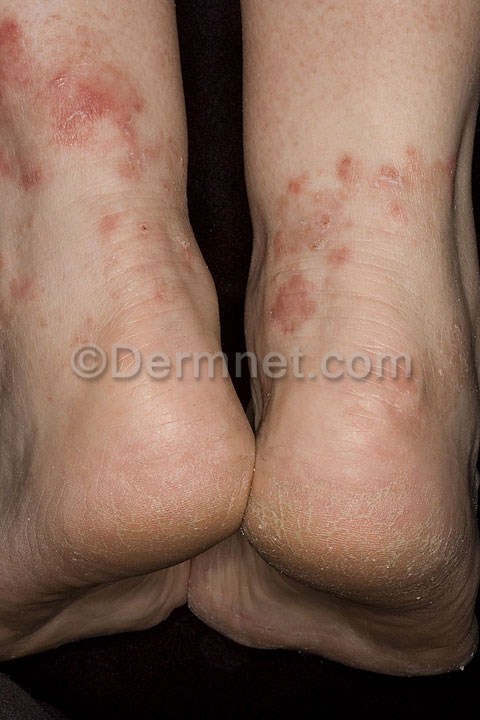
Disease: Tinea Ringworm Candidiasis and other Fungal Infections